Field crop: maize
Growth stage: 1
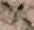
Species: atriplex